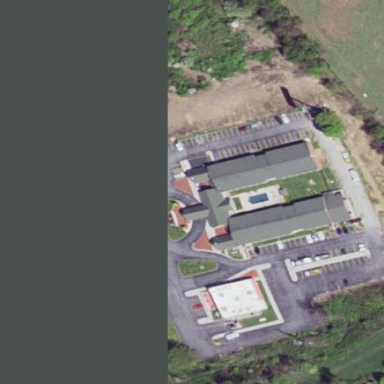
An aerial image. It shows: Hotel building.